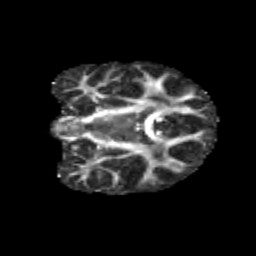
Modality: FA
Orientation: coronal
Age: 10
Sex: male
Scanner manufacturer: siemens
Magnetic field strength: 3 T
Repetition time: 3.8 s
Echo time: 0.07 s